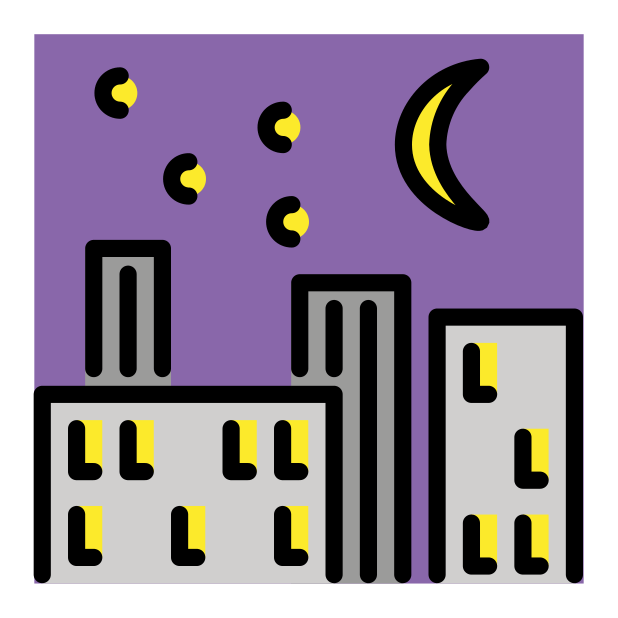
Emoji: 🌃
Name: night with stars
Unicode: 0x1f303